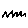
Label: zigzag